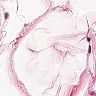
Metastatic tissue present: no